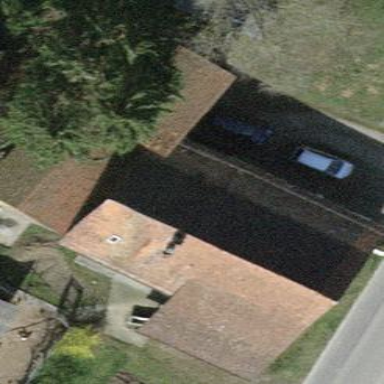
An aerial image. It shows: Farm building with gabled roof.